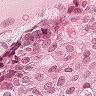
Metastatic tissue present: yes